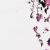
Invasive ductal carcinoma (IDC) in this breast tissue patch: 0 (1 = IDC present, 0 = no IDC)